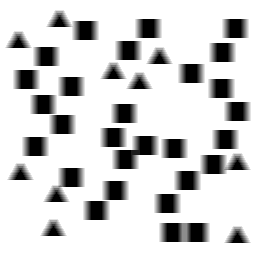
Squares: 28
Triangles: 10
Stars: 0
Total shapes: 38